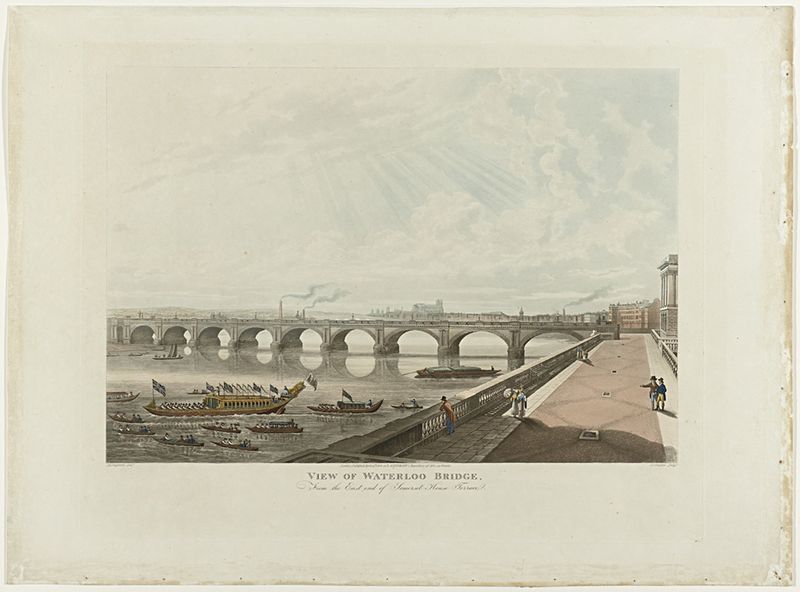
Titel: Landschap met Christus in de hof van Gethsemane
Künstler: Jan van Londerseel
Standort: Amsterdam
Institution: Rijksmuseum
Schlagwörter: blau, himmel, meer, wolken, fluss, menschen, see, stadt, grau, ausblick, gebäude, brücke, rauch, kamin, schornstein, schiff, schiffe, segel, dunst, hafen, dampfer, rudern, geländer, strahlen, druck, kupferstich, waterloo, rudernd, waterloo bridge, brigde